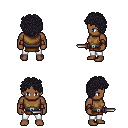
a pixel art fantasy rpg character, male body template, human, dark skin, leather chest armor, white pants, raven curly afro hairstyle, leather bracers, dagger, four views (front, back, left, right), 2x2 character sprite sheet, small pixel art, hard edges, no anti-aliasing